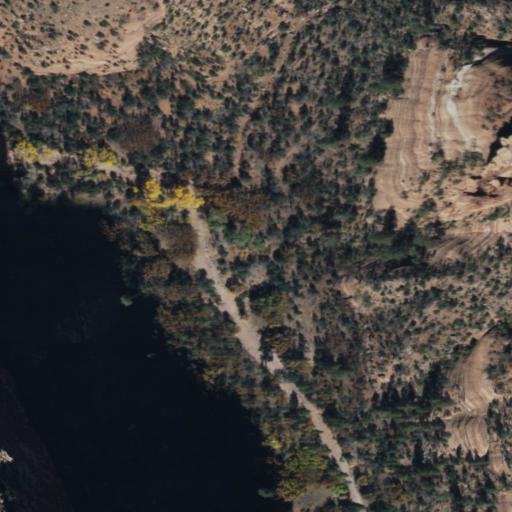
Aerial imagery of valley in Arizona named Small Twin Canyon containing evergreen forest, shrub, and woody wetlands